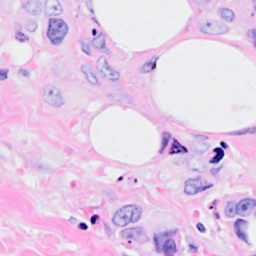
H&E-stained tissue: Breast